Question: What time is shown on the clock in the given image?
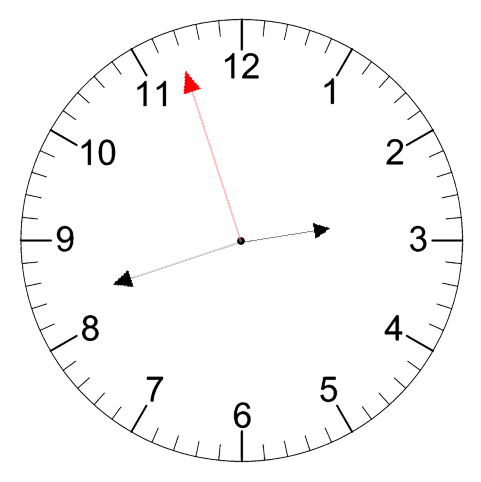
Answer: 02:41:57